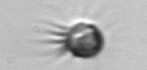
Label: Ciliophora